Interaction volume radius: 10 \u00c5
Interaction volume height: 20 \u00c5
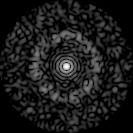
Disorder parameter: 0.8435